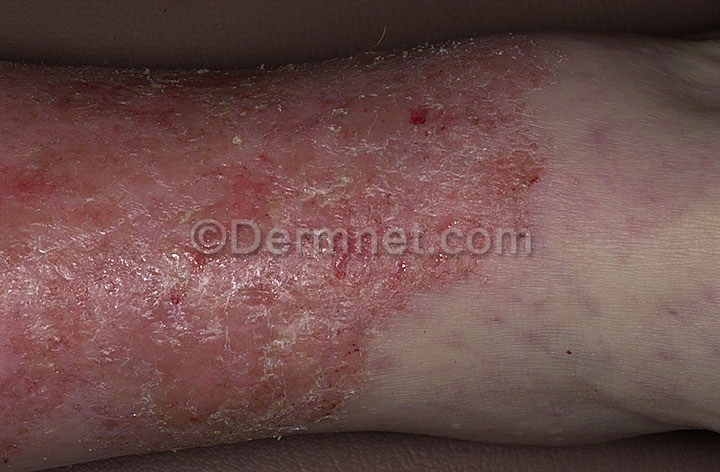
Disease: Eczema Photos